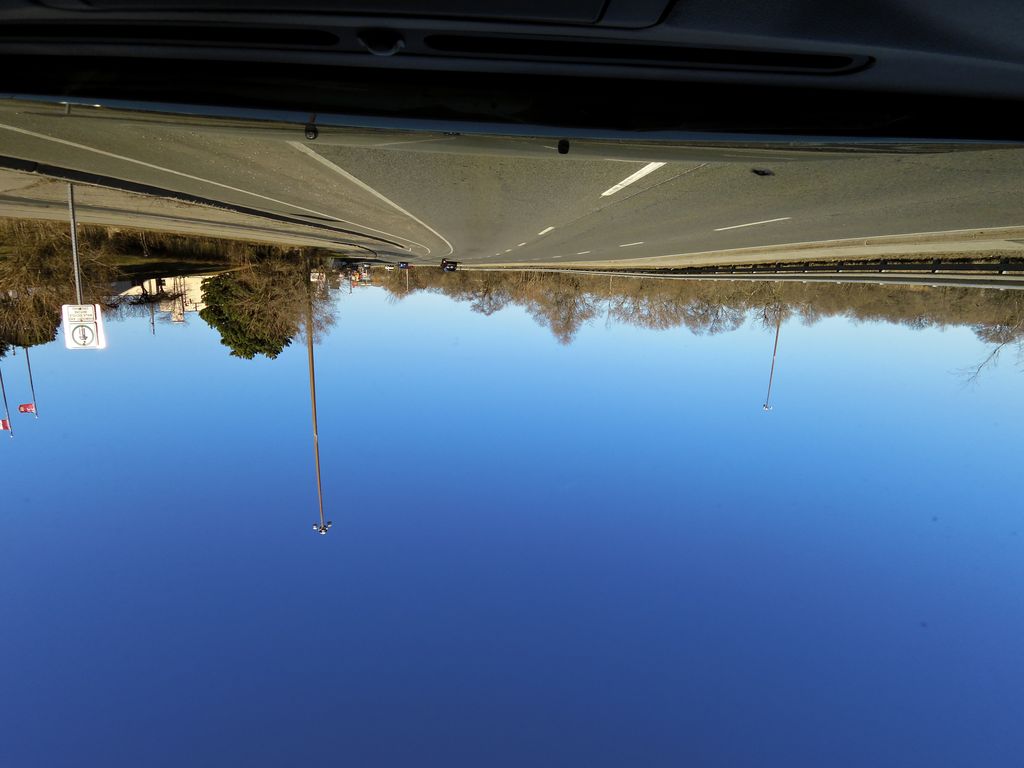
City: hamilton